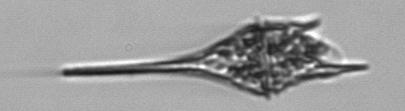
Label: Tripos_lineatus